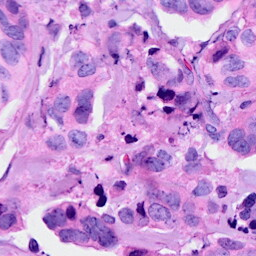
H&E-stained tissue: Breast